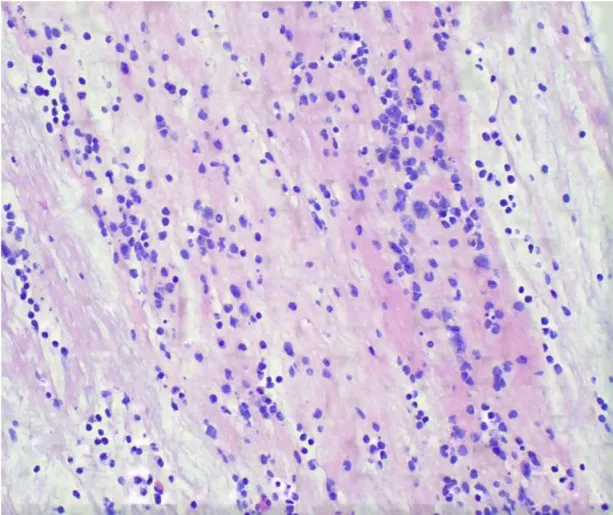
Pathology of bronchoplastic sputum suppositories showed exudate fibrin and mucus-like material with more inflammatory cells and histiocytic infiltration (HE stains, x400).
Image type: pathology (h&e)